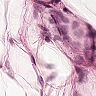
Metastatic tissue present: yes